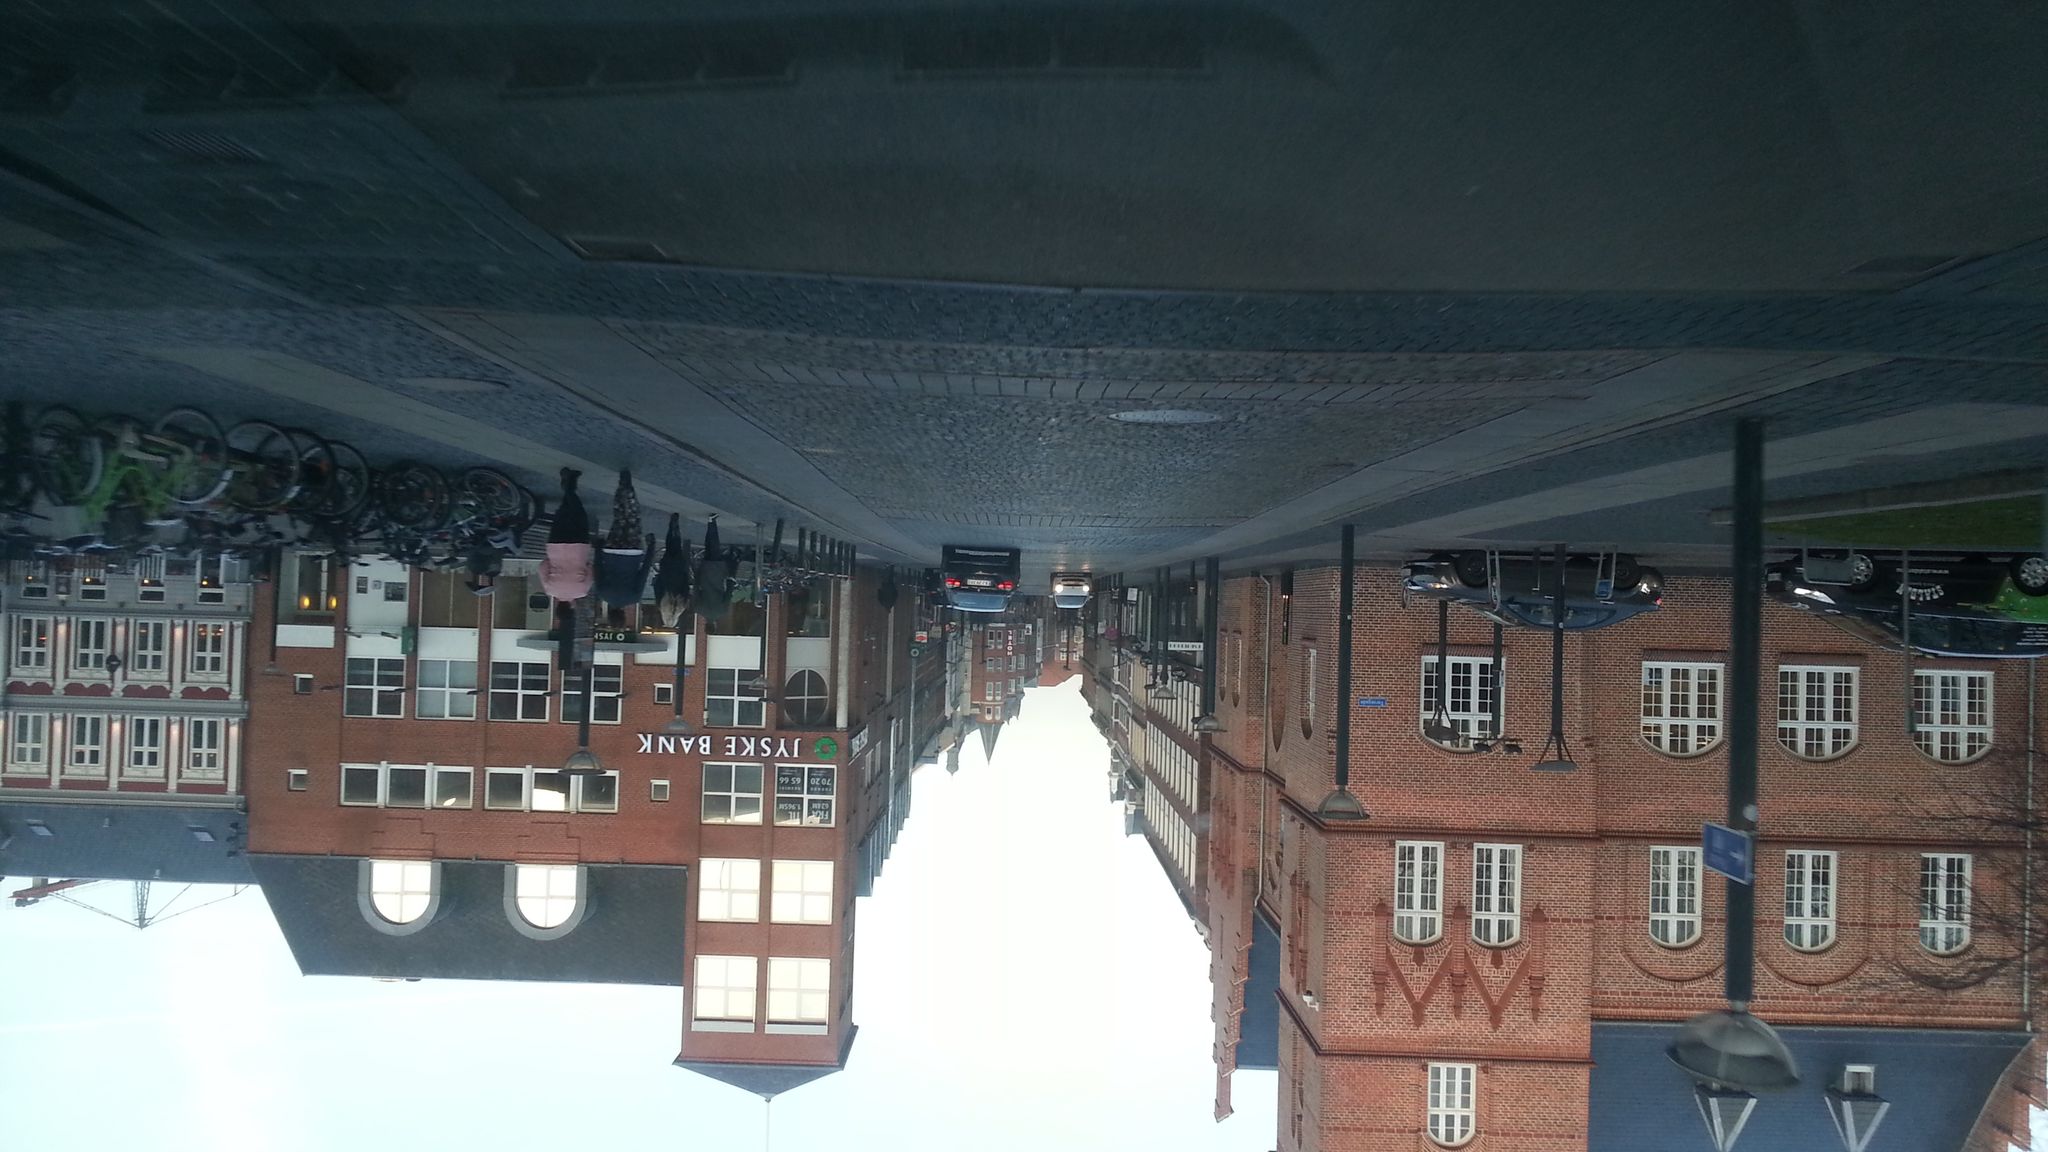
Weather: snowy
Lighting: day
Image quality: slightly poor
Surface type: driving surface
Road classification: pedestrian, tertiary
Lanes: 2
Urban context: dense urban cluster
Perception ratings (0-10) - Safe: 6.98, Lively: 4.65, Beautiful: 2.57, Boring: 7.66, Depressing: 8.47, Wealthy: 1.01